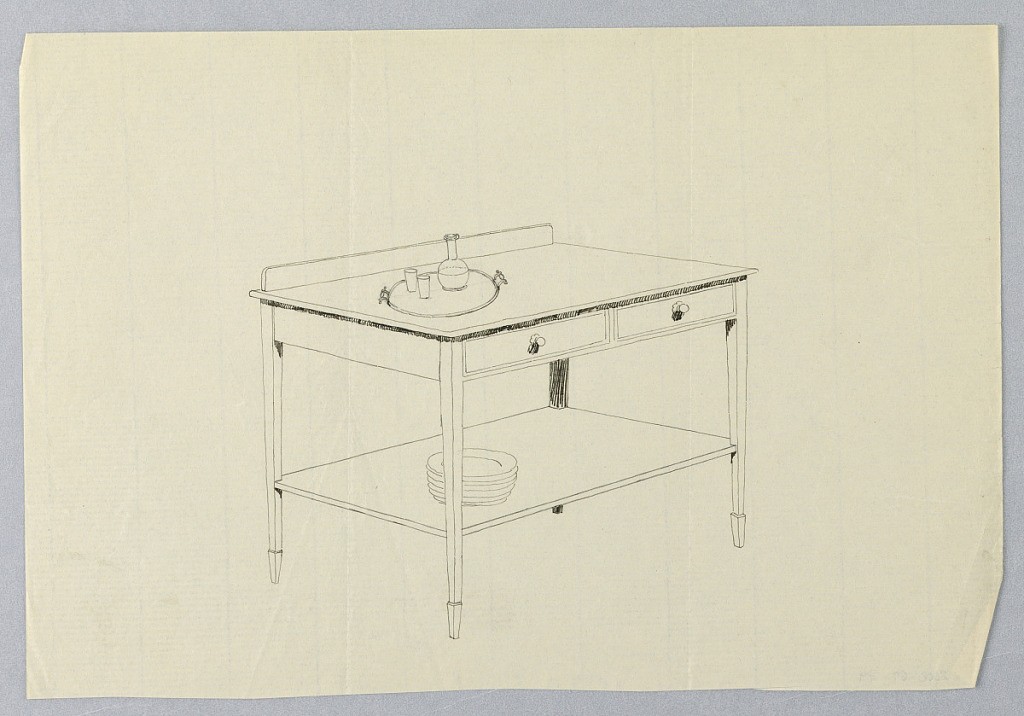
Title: Design for Serving Table with Tray and Stack of Plates Atop
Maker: A.N. Davenport Co.
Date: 1900–05
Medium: Pen and black ink on thin cream paper
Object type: Drawing
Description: Rectangular body with 2 drawers at front, raisede on 4 straight tapering legs; conforming lower shelf attaches half way up from floor level; backsplash; on left of table top, a tray with 2 beakers and a decanter; on lower shelf at left, stack of plates.